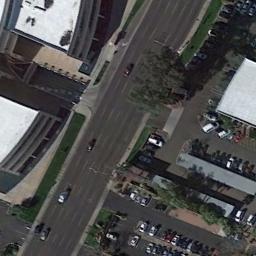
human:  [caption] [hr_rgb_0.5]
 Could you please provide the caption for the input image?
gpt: A straight freeway goes through the block with some buildings and parking lots .

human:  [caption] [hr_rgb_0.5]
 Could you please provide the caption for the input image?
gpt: The freeway is between the parking lot and some houses .

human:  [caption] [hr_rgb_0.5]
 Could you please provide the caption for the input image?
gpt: There wasn't much traffic on the motorway .

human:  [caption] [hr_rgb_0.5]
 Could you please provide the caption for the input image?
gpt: There are many buildings and green plants on both sides of the freeway, There are several cars on the freeway, And many cars are parked in the open space beside the freeway .

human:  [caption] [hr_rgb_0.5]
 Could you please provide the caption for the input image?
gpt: There are some buildings and parking lots beside the freeway .